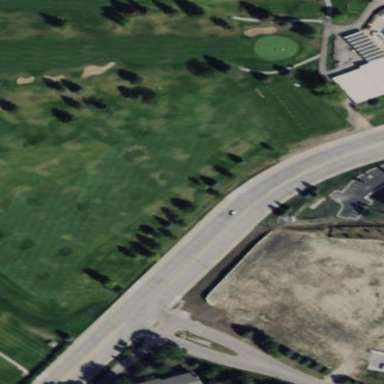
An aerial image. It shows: Grassy area used as golf driving range.